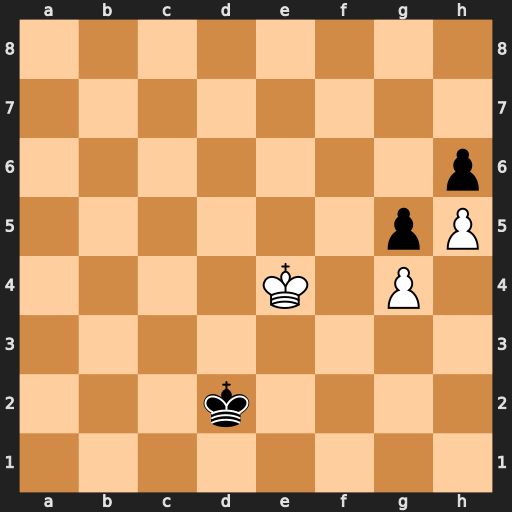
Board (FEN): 8/8/7p/6pP/4K1P1/8/3k4/8
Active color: w
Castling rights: -
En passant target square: -
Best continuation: Kf5 Ke3 Kg6 Kf4 Kxh6 Kxg4 Kg6 Kf4 h6 g4 h7 g3 h8=Q